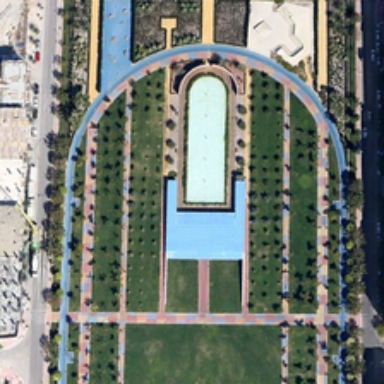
Several buildings are in two sides of a rectangular square with many green trees scattered evenly .